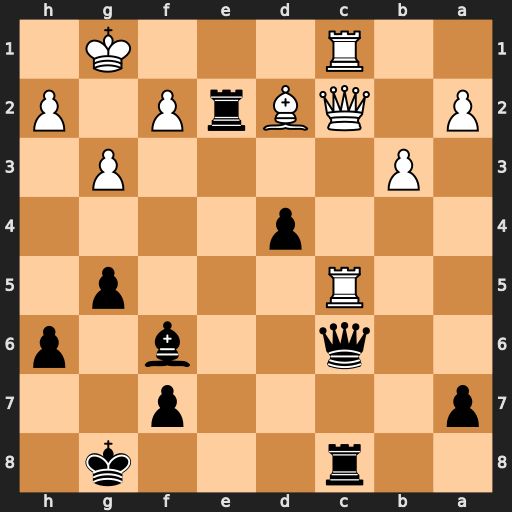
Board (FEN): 2r3k1/p4p2/2q2b1p/2R3p1/3p4/1P4P1/P1QBrP1P/2R3K1
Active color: b
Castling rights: -
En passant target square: -
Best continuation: Qxc5 Qxc5 Rxc5